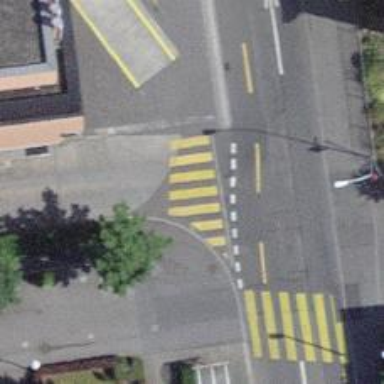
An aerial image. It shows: Uncontrolled road crossing.